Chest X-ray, PA view. Patient: 70 years old, sex F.
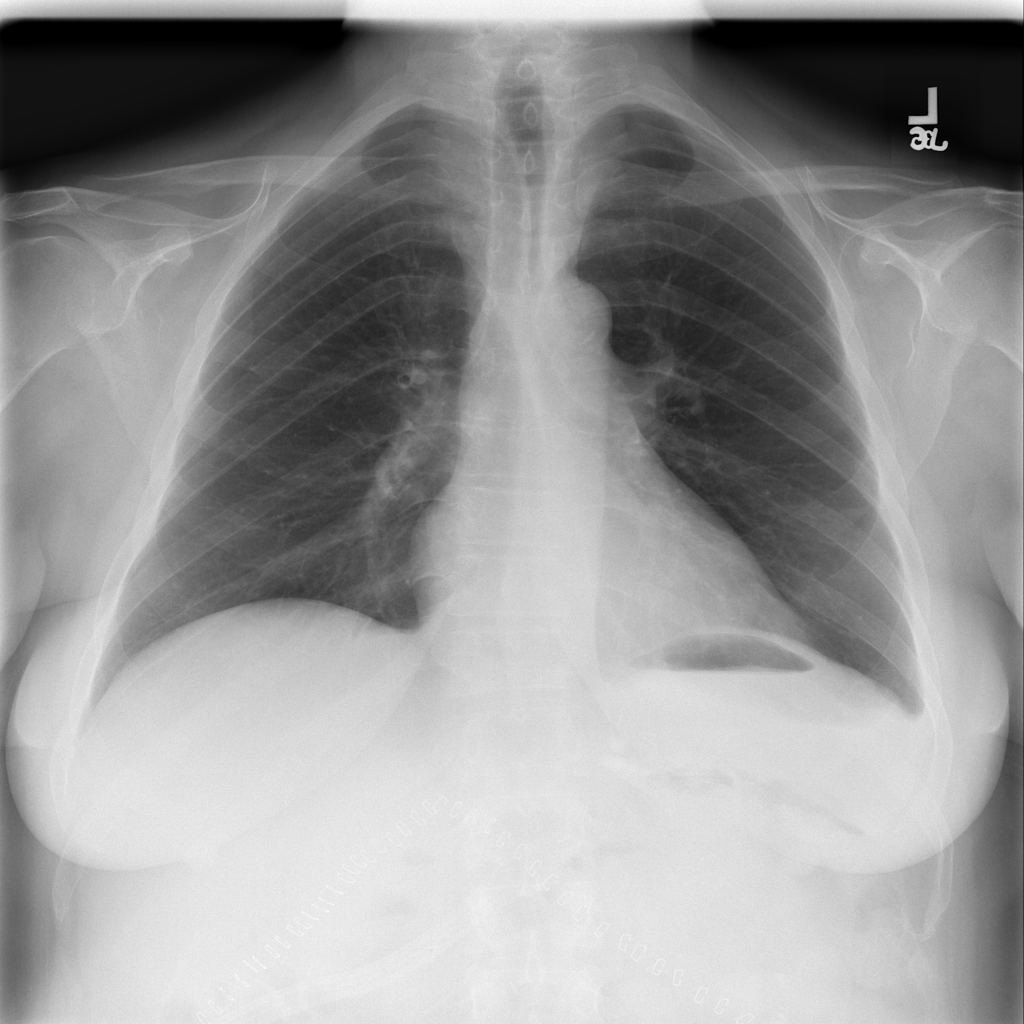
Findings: No Finding